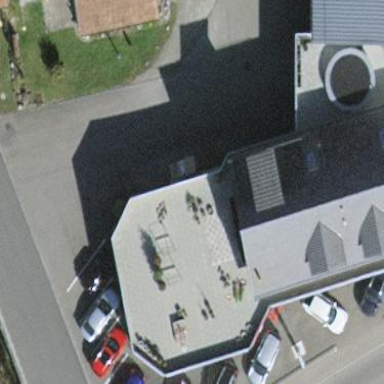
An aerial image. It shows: Building with flat roof.